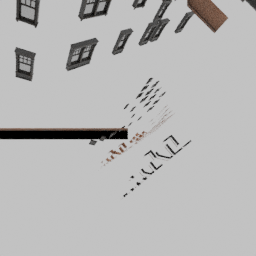
Label: architecture